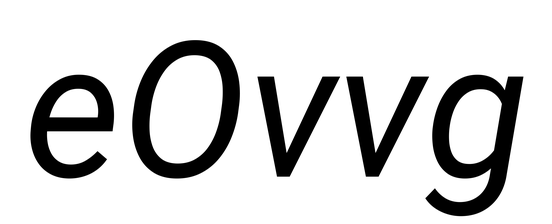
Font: Roboto-Italic_Italic